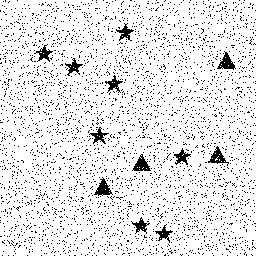
Squares: 0
Triangles: 4
Stars: 8
Total shapes: 12